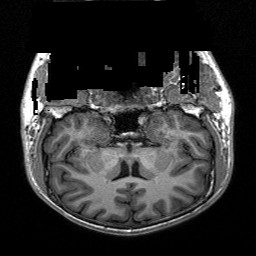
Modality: T1w
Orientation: sagittal
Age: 20
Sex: female
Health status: healthy
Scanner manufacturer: siemens
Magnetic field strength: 3 T
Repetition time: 3.2 s